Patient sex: M
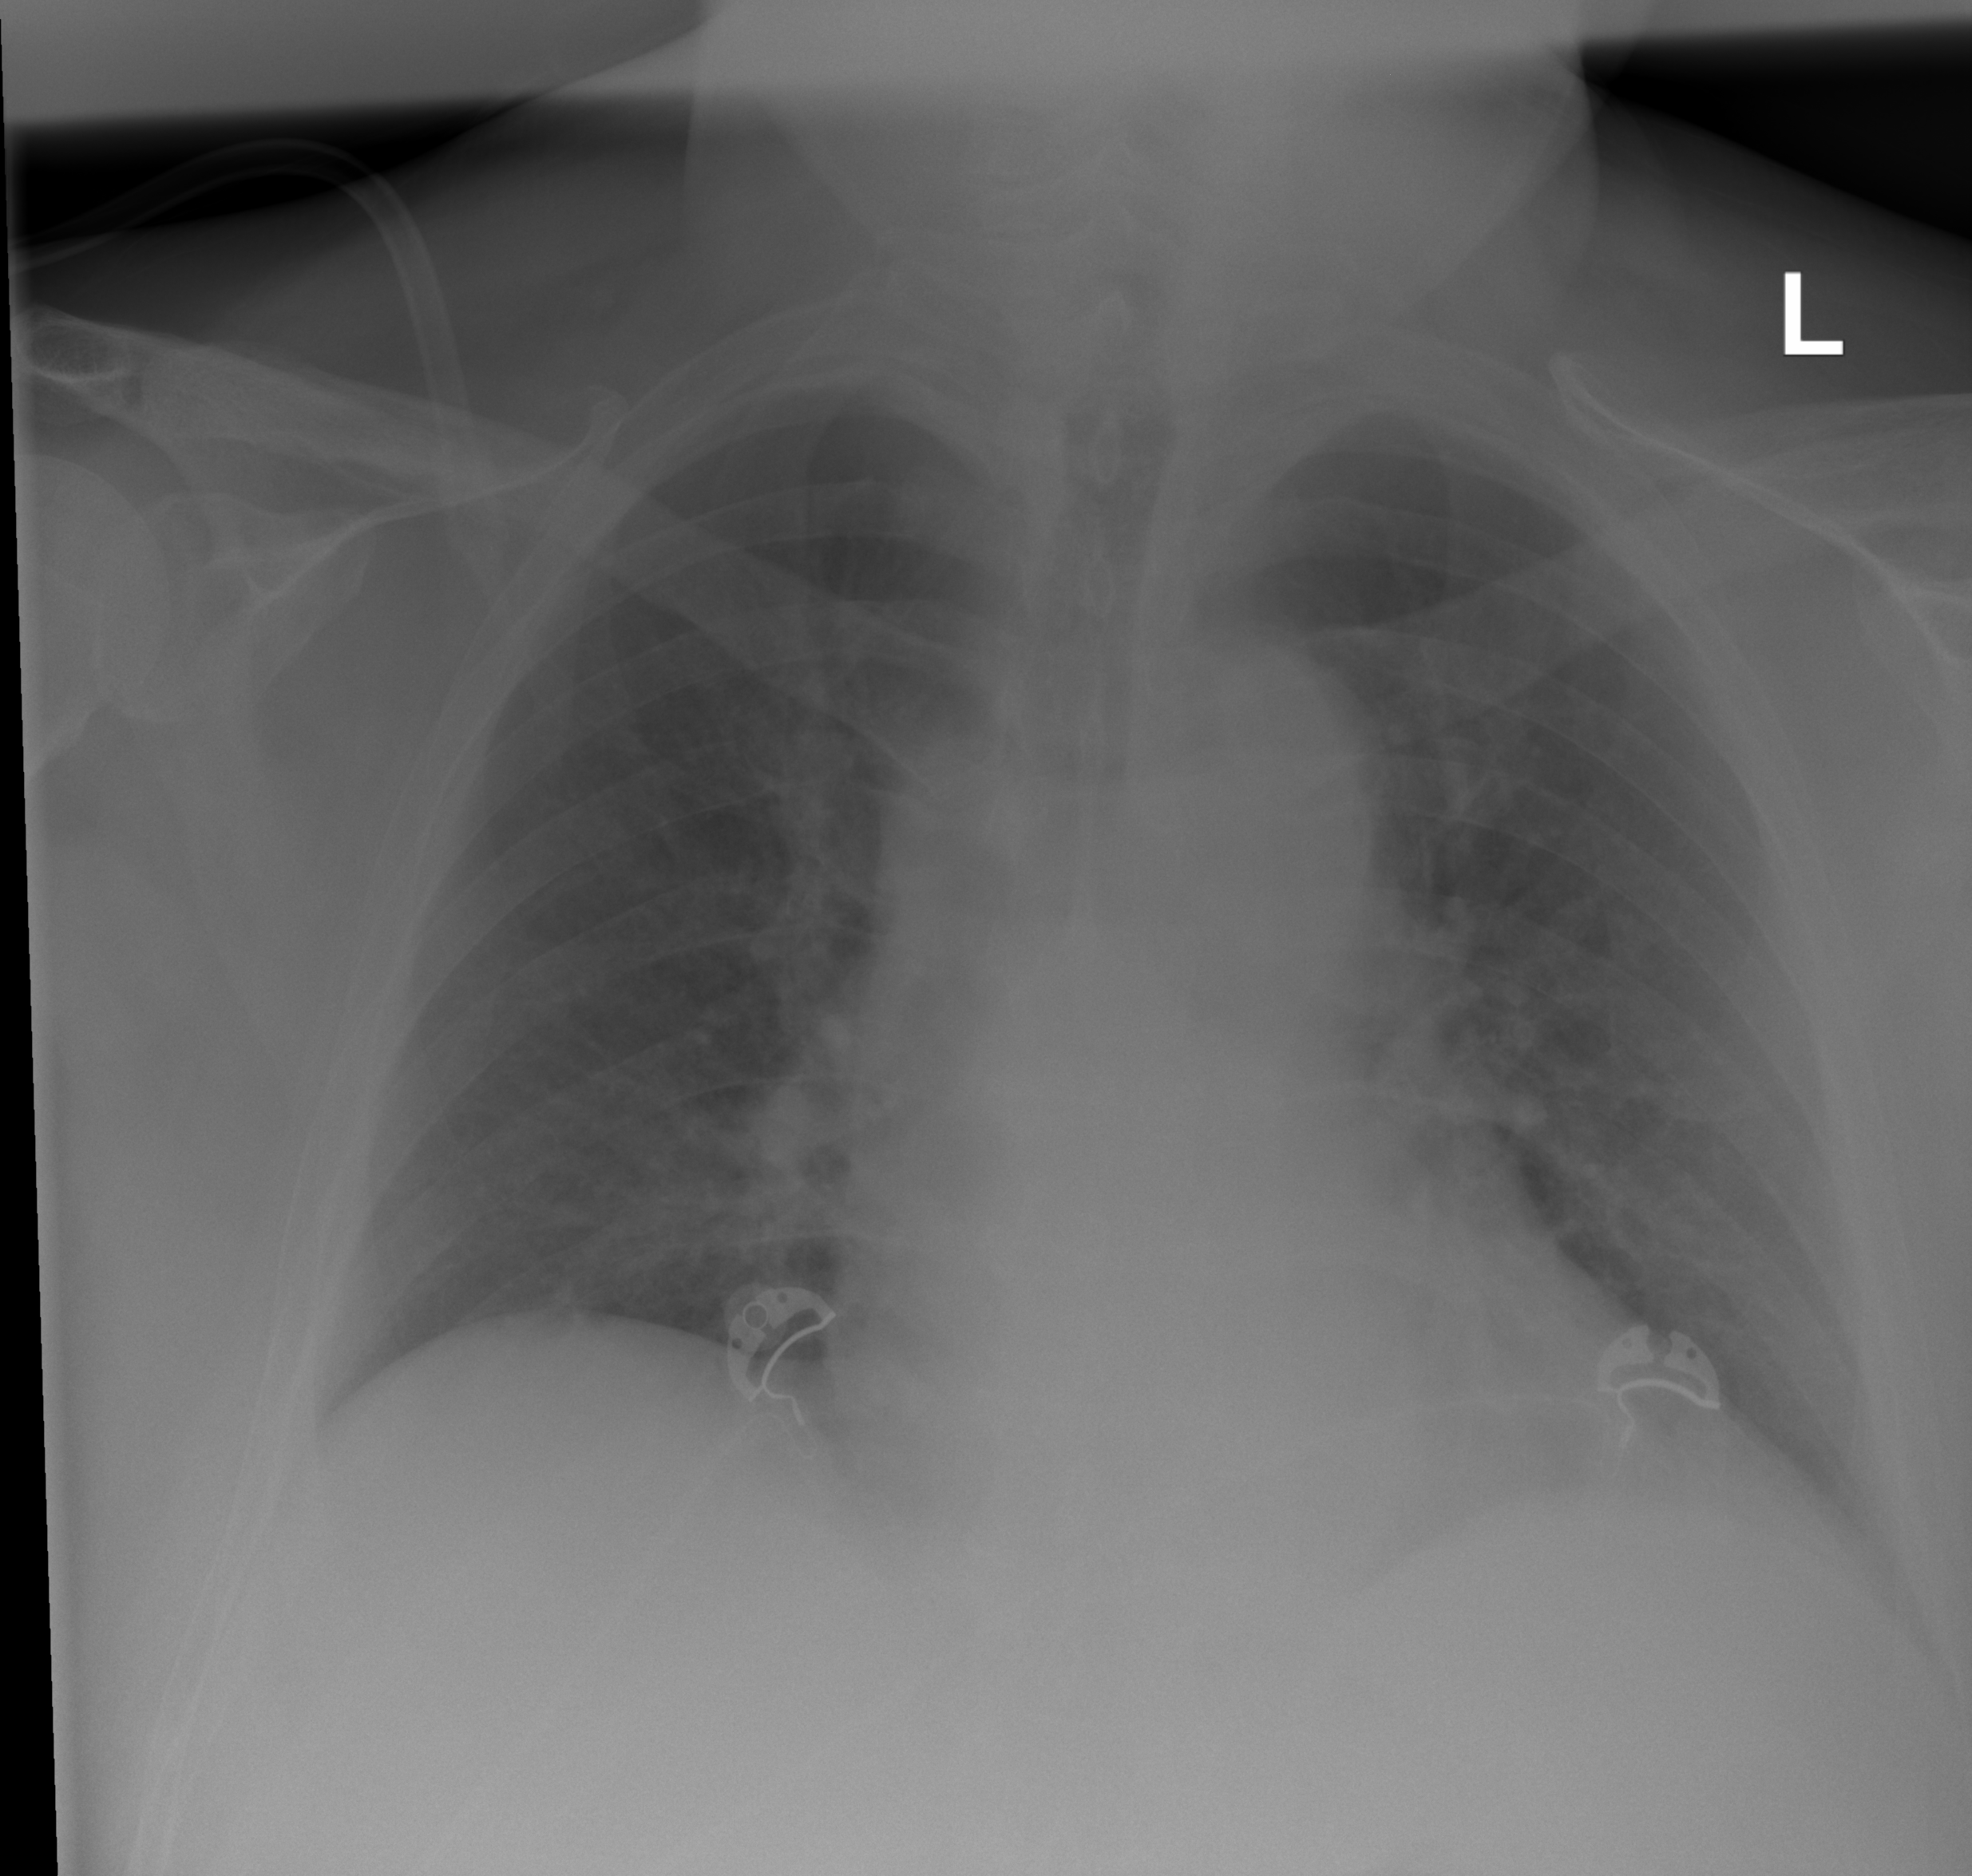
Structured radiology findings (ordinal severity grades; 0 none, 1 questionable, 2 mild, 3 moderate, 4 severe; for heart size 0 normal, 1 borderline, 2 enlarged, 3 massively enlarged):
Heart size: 2
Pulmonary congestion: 2
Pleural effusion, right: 0
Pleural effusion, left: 0
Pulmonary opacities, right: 0
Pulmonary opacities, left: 0
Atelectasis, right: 2
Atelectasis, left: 2